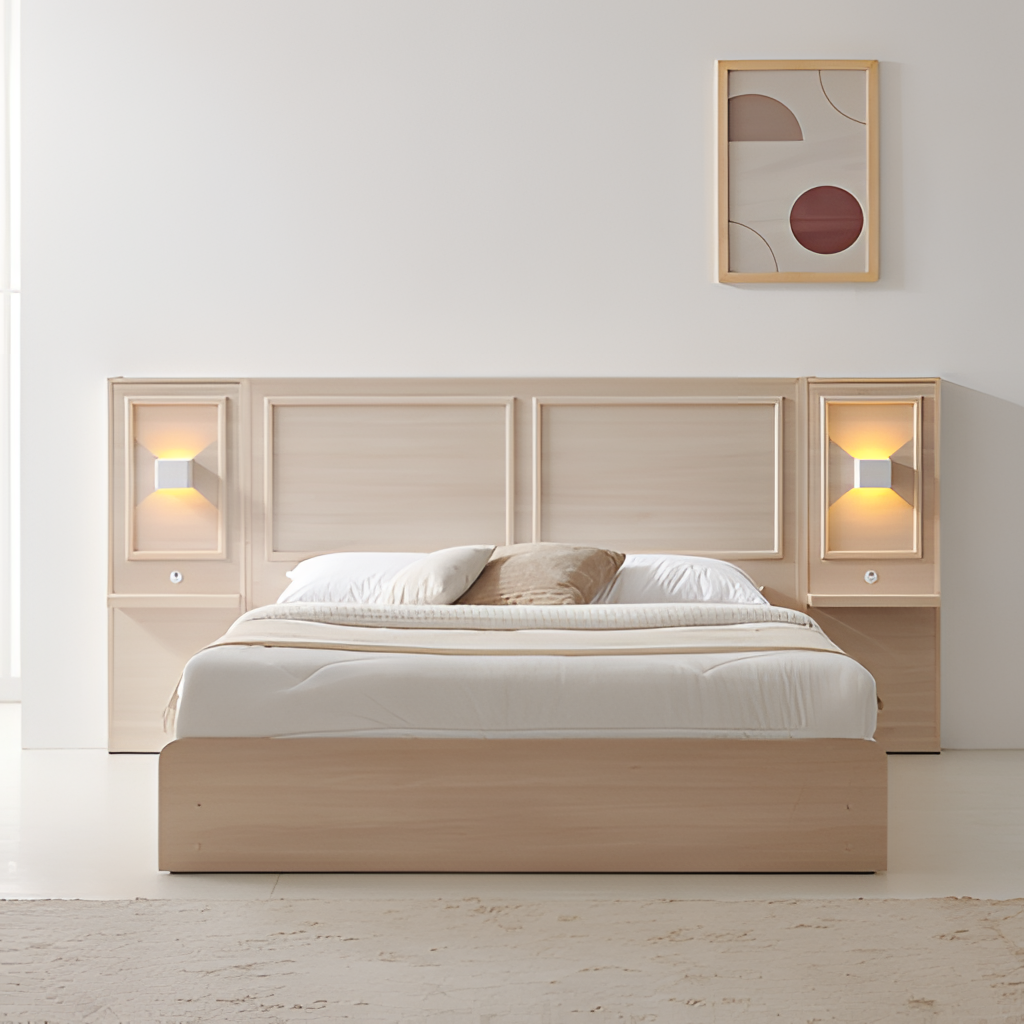
wood backlit headboard bed, bedroom, minimalist, wood flooring, with plank pattern, white paint wallpaper, with solid pattern